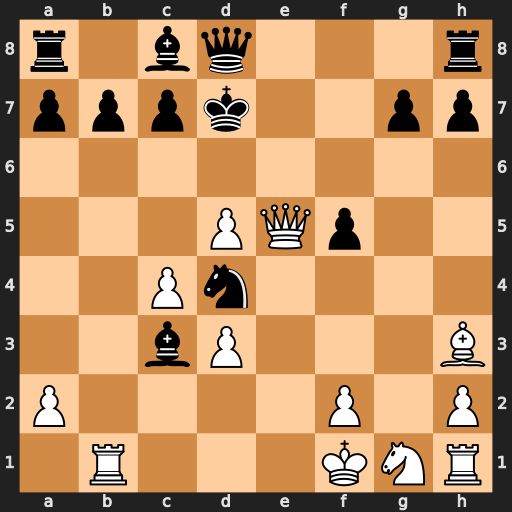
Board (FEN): r1bq3r/pppk2pp/8/3PQp2/2Pn4/2bP3B/P4P1P/1R3KNR
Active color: w
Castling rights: -
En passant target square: -
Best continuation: Bxf5+ Nxf5 Qe6#